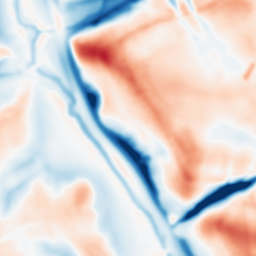
Category: multiscale
Decomposition family: dog_multiscale
Decomposition parameters: sigma_ratio: 1.4
n_scales: 6
base_sigma: 2
Upsampling method: bspline
Upsampling parameters: scale: 4
Upsampling scale: 4